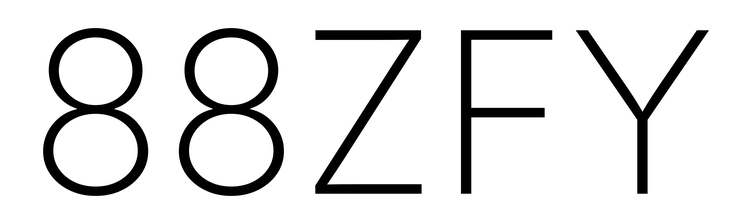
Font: Inter_ExtraLight